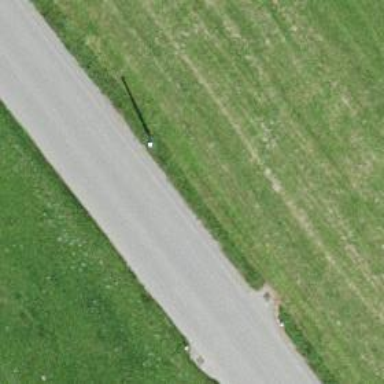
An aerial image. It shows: Tertiary road with asphalt surface and no sidewalk.